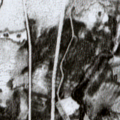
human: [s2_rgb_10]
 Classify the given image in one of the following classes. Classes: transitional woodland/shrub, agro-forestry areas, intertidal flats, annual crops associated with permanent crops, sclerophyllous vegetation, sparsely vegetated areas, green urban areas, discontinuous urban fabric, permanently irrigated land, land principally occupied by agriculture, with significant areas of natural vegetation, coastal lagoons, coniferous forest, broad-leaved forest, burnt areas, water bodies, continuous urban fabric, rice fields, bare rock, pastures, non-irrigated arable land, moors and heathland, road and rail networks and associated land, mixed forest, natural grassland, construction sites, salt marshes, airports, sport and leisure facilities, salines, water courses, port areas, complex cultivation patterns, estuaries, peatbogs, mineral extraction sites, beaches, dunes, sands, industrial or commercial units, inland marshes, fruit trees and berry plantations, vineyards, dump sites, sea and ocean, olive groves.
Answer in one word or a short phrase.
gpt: coniferous forest, mixed forest, peatbogs